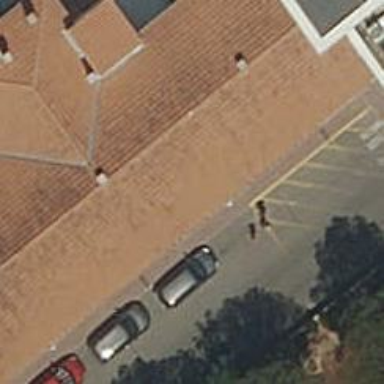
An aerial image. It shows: View of roof of building.